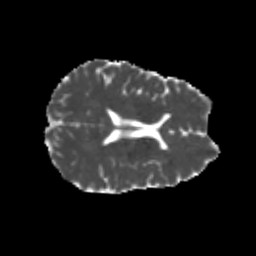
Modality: MD
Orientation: axial
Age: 21
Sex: male
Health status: healthy
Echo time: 0.074 s